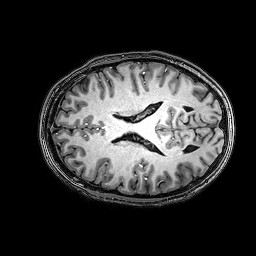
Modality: T1w
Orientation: axial
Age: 21
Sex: male
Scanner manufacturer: philips
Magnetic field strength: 3 T
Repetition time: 0.009 s
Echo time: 0.00351 s